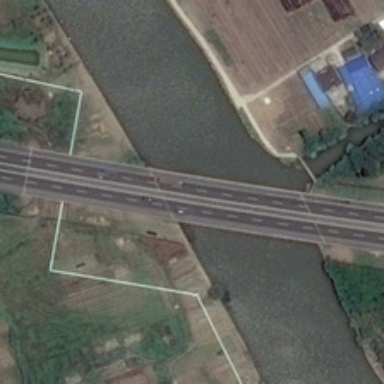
A bridge is on a river with some green trees in two sides of it .